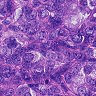
Metastatic tissue present: yes